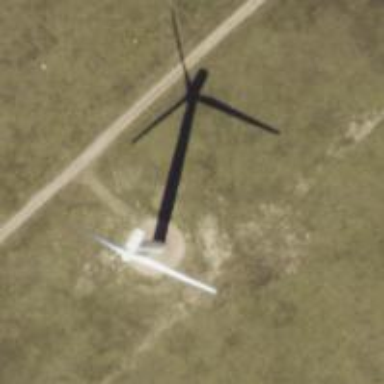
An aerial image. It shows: Wind generator powered by wind turbine.